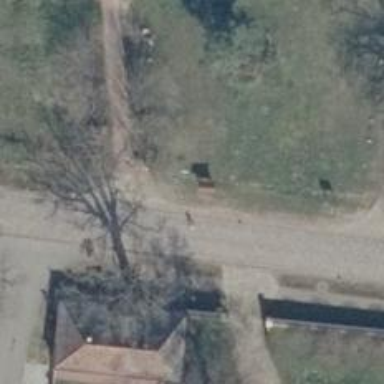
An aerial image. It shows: Emergency access point on the road.